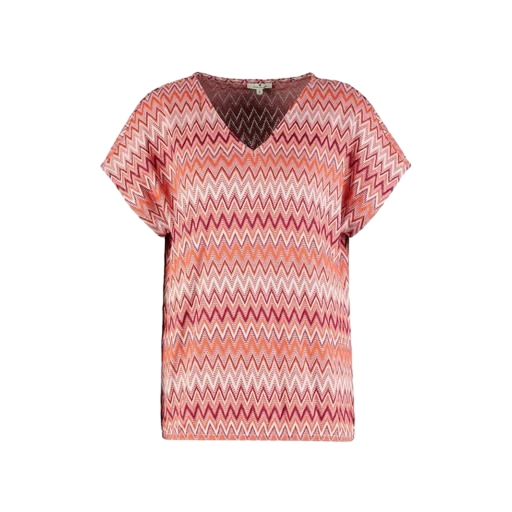
multicolor v-neck top only macy, red plus size printed t-shirt only macy, multicolor herringbone fabric t-shirt, white background